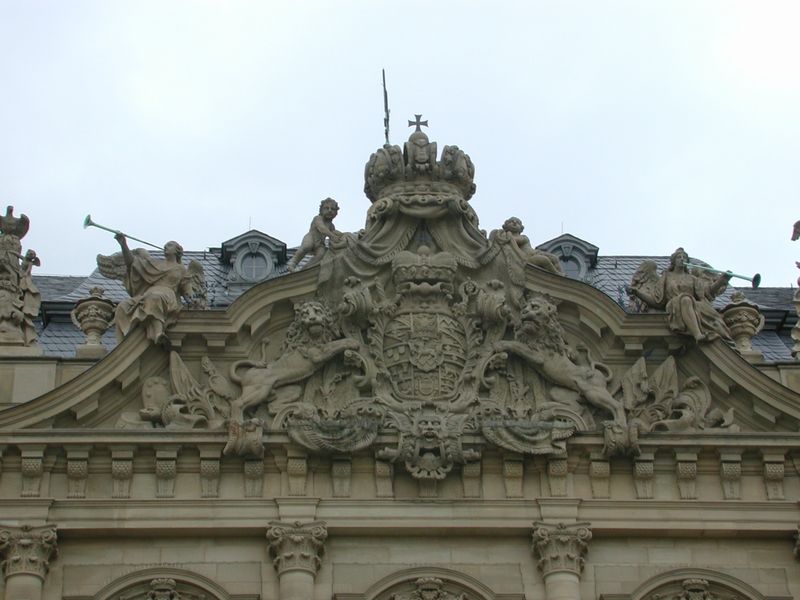
Titel: Residenz Würzburg
Künstler: Balthasar Neumann
Standort: Würzburg, Residenz (EU - D - B)
Schlagwörter: säulen, dach, haus, tier, barock, stein, krone, engel, skulptur, relief, fassade, giebel, kartusche, plastik, kreuz, kapitelle, kapitell, fries, wappen, gesims, löwen, baldachin, löwe, konsole, trompeten, fanfare, putten, korinthisch, putti, fratze, tympanon, giebeö, cke, segmentgiebel, sälen, fama, dac, zugkopositwappen